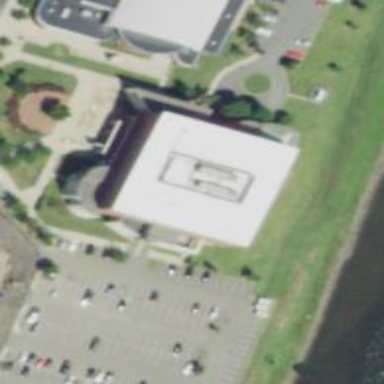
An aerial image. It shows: Library building.